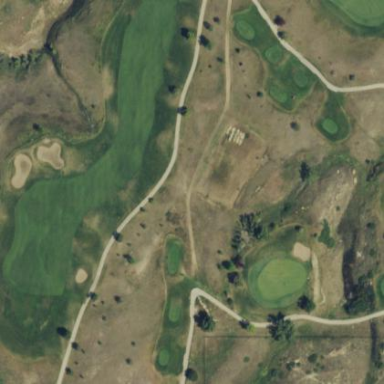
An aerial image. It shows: Rough grassy area used for golf.